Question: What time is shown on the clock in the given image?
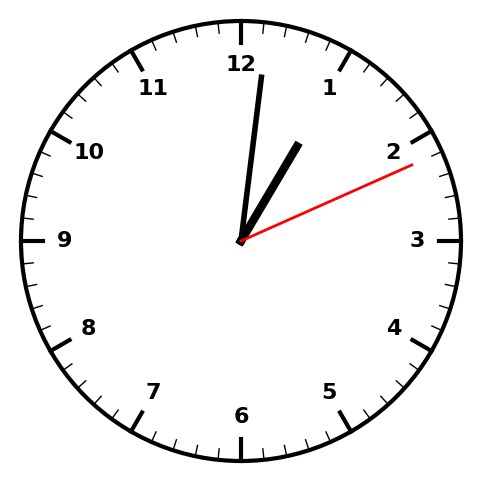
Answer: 01:01:11